Field crop: maize
Growth stage: 2
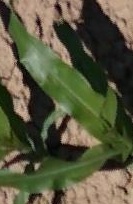
Species: maize